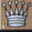
Piece: wQ